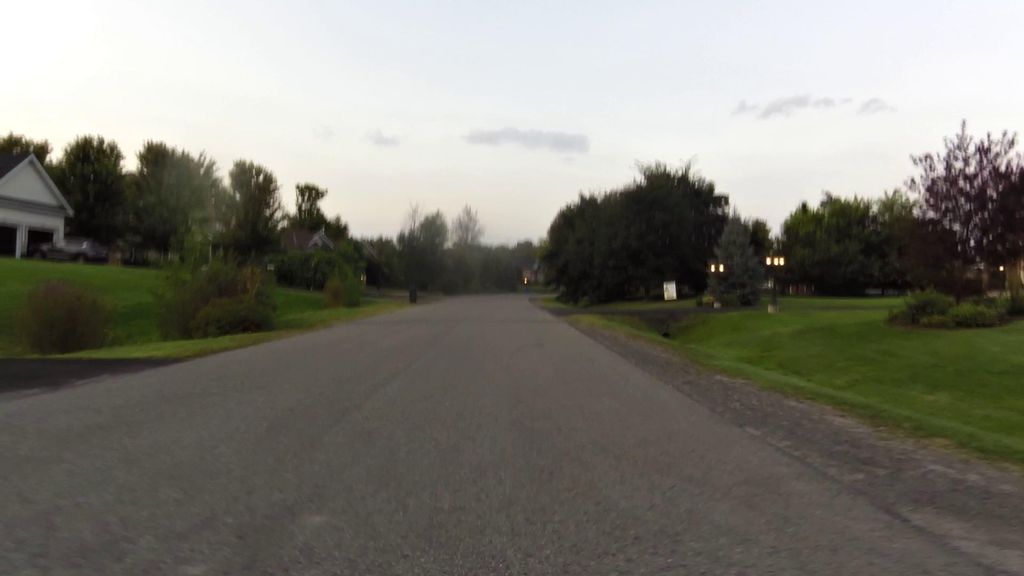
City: ottawa-gatineau